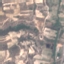
Label: PermanentCrop